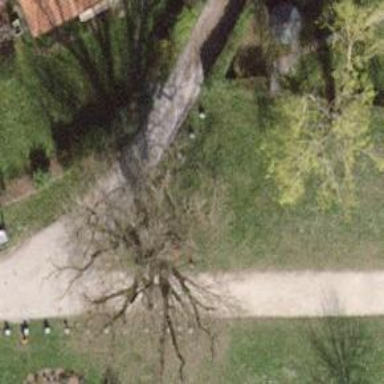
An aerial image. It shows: Gravel path.